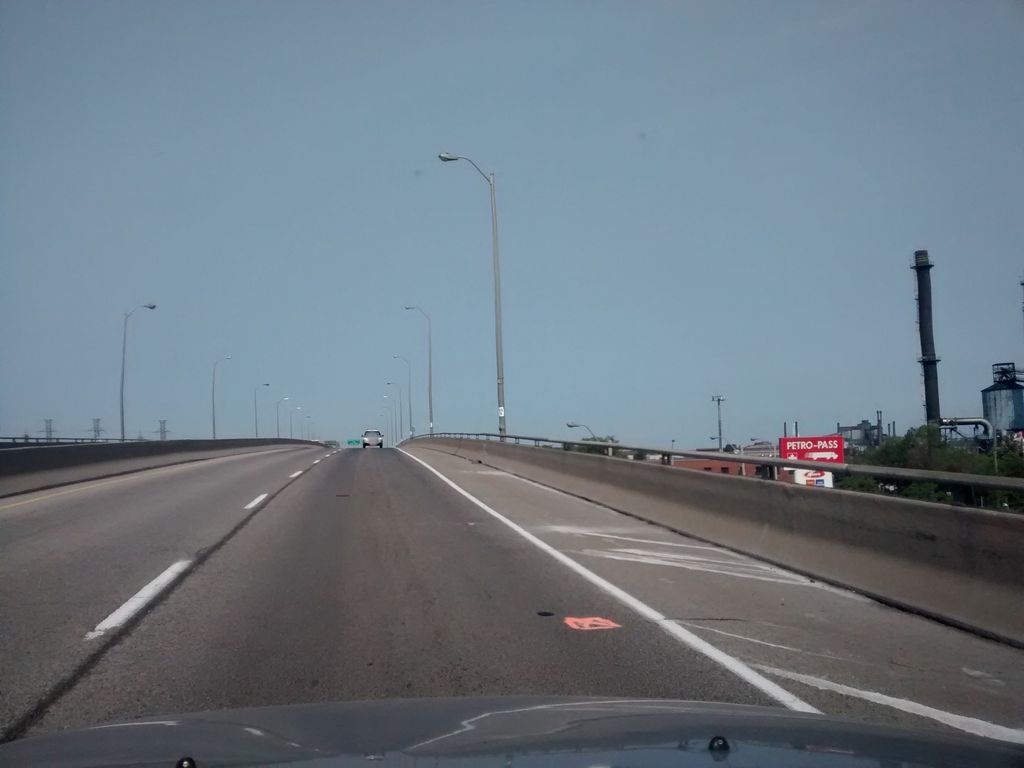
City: hamilton